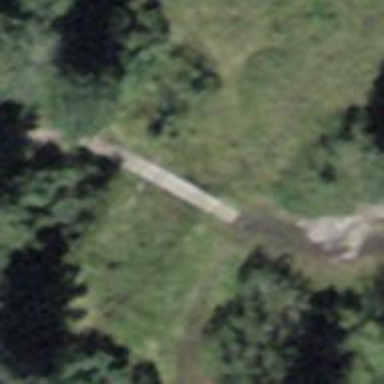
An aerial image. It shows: Path on bridge.